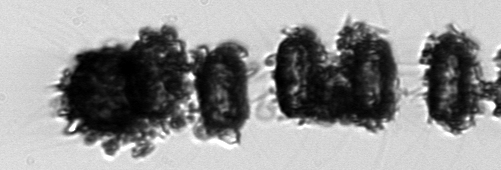
Label: Thalassiosira_TAG_external_detritus